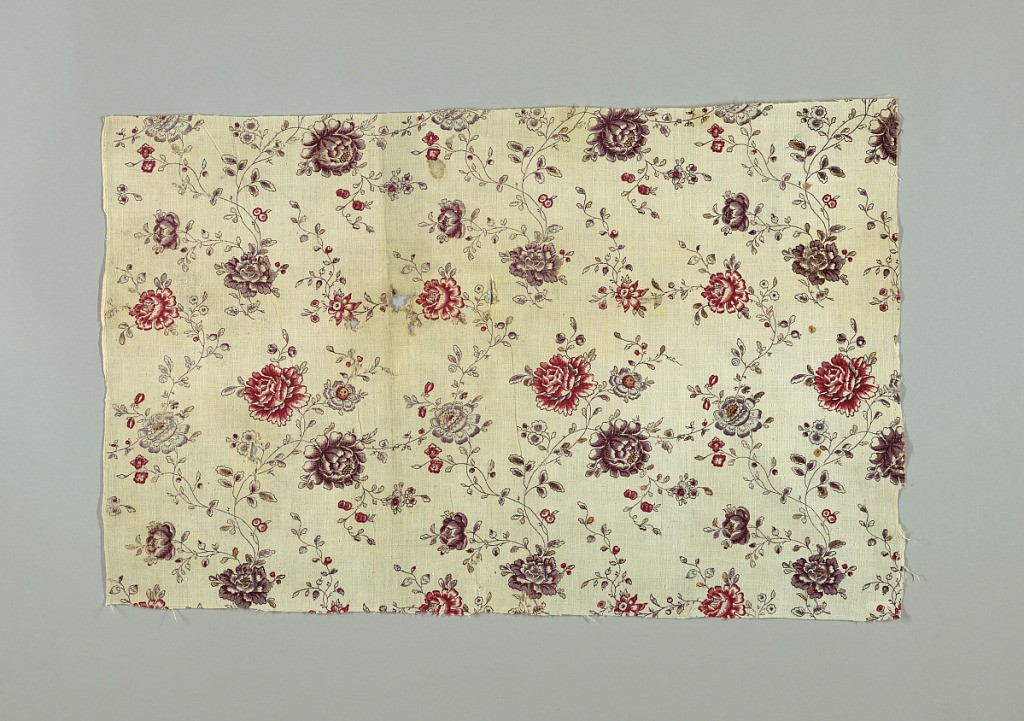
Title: Textile
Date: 18th century
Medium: cotton Technique: block printed on plain weave, blue and yellow applied by brush
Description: Printed cotton with a straight repeat of peony-like flowers on a fine vine in purples and reds on white background.